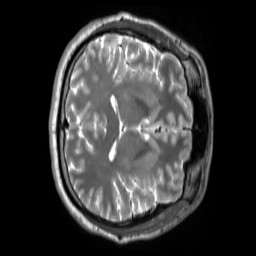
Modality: T2w
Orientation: axial
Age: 26
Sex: male
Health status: ill
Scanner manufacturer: siemens
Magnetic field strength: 3 T
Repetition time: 2.8 s
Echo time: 0.326 s